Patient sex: F
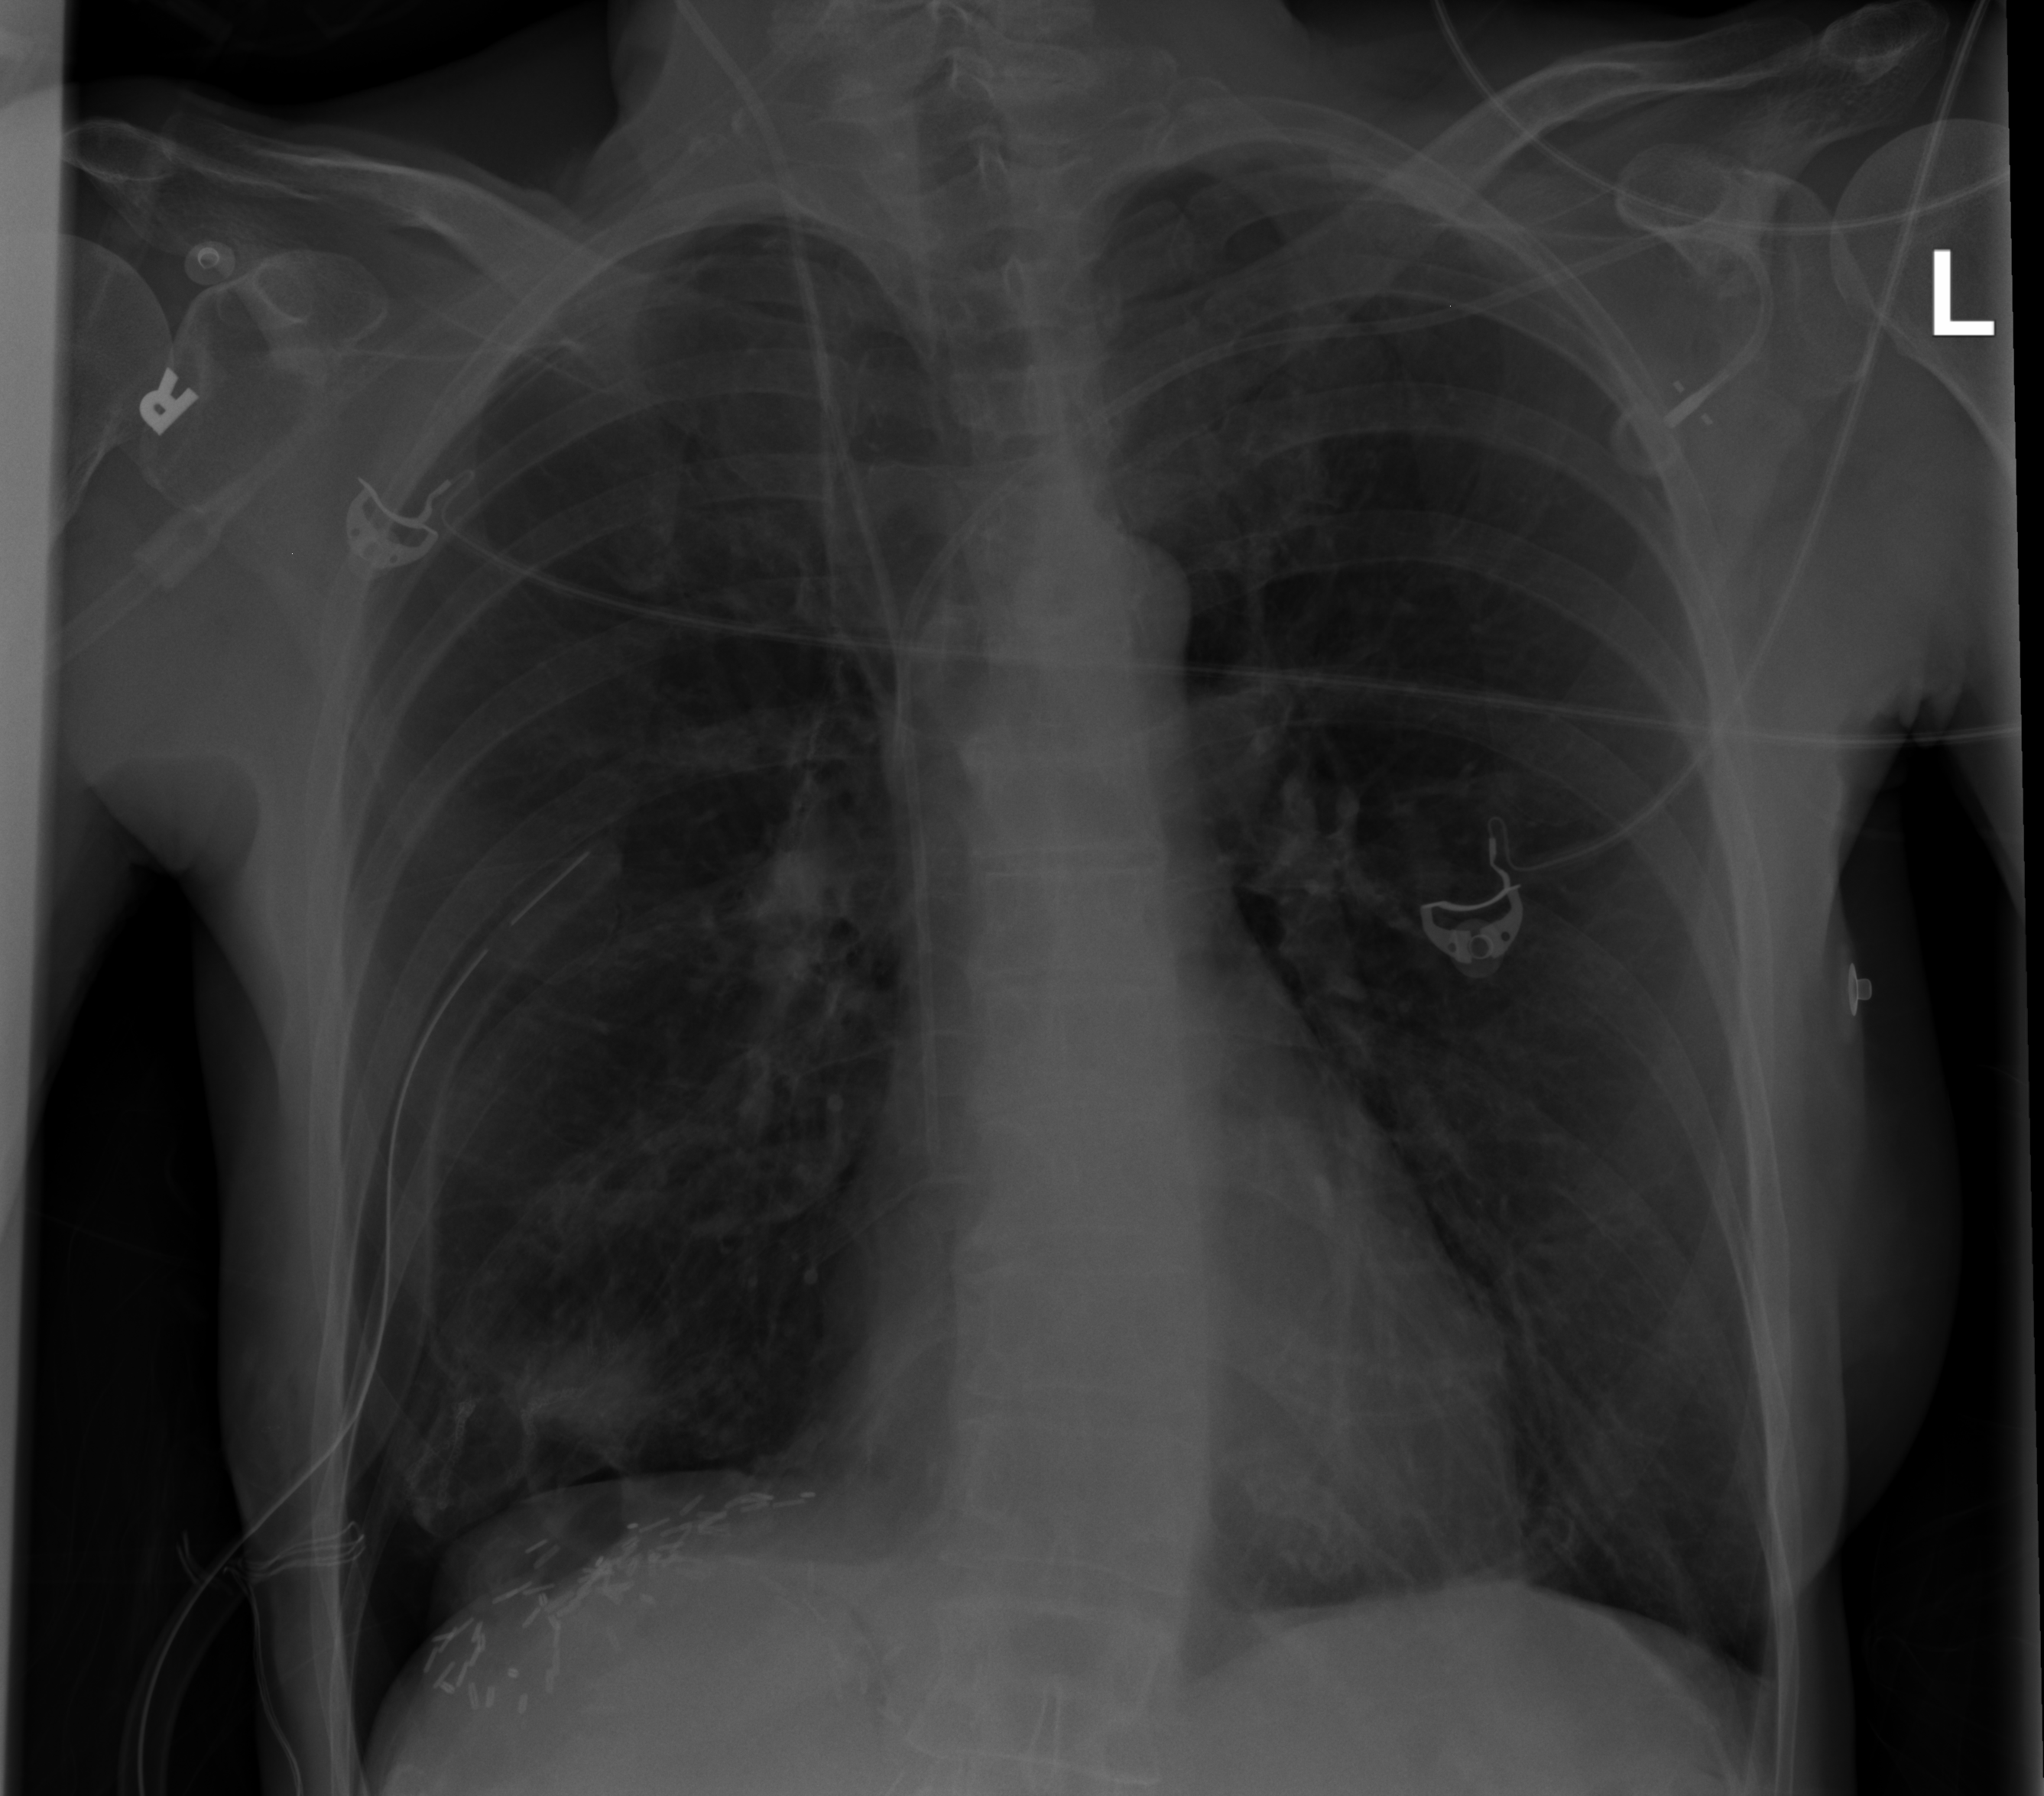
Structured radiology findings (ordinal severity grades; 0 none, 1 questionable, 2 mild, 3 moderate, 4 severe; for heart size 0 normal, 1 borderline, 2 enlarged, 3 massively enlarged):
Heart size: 0
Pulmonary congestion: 0
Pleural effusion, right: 0
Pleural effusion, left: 0
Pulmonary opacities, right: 0
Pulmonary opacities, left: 0
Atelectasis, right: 2
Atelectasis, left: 0